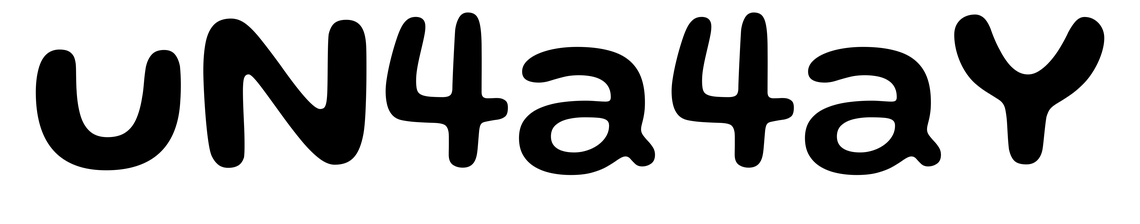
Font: Gluten_Medium